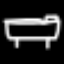
Label: bed